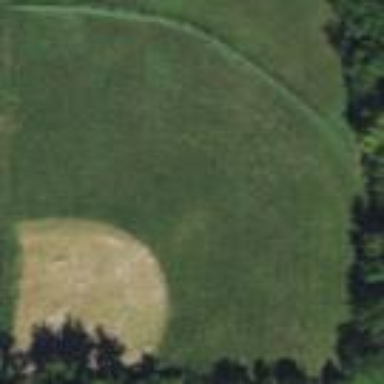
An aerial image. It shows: Baseball pitch for leisure land activities.